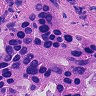
Metastatic tissue present: yes